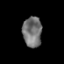
Tissue: prostate
Cell type: Myeloid cells
Senescence score: 0.3061
Nuclear area (px): 569
Mean DAPI intensity: 114.924